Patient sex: M
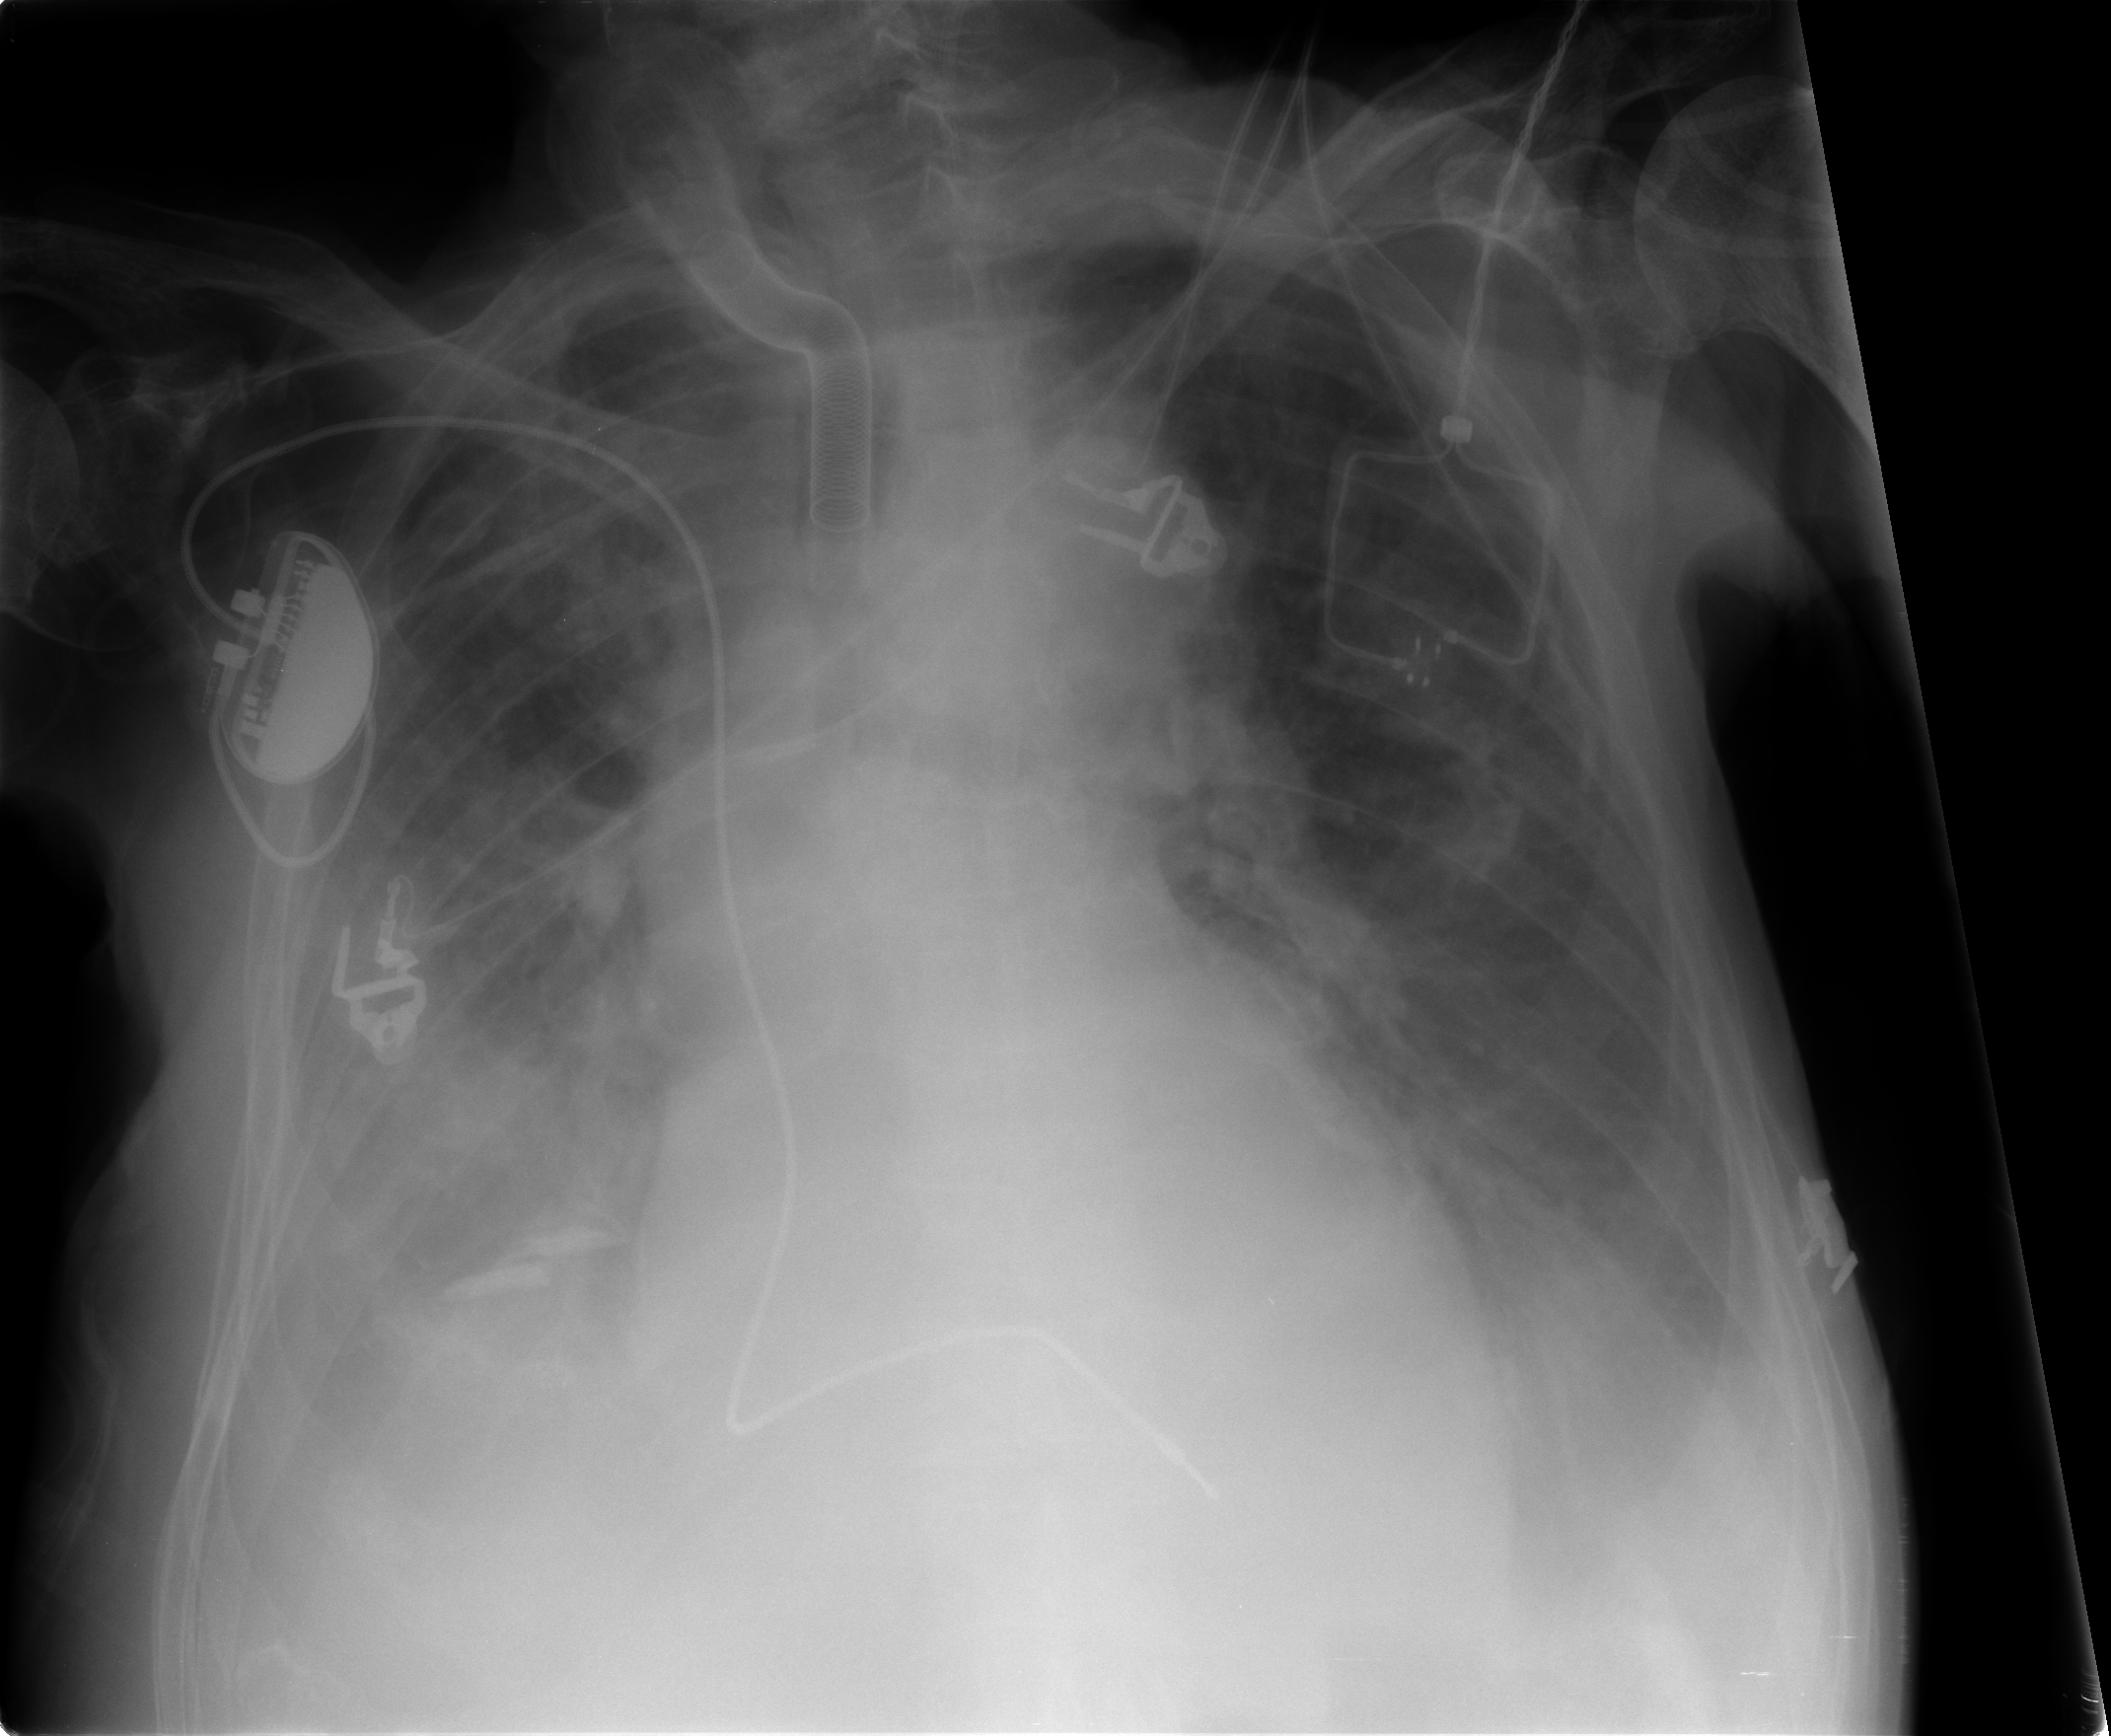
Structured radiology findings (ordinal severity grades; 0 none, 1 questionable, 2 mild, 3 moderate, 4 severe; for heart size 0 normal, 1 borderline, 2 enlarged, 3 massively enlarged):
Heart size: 2
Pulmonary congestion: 3
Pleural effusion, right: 2
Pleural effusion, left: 2
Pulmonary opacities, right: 0
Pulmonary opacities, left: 0
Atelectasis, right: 2
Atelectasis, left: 2